Interaction volume radius: 5 \u00c5
Interaction volume height: 15 \u00c5
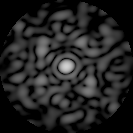
Disorder parameter: 0.7219